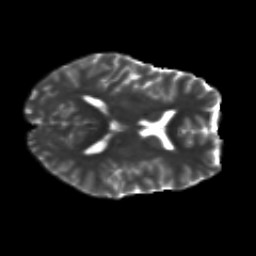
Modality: T2w
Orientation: axial
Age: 26
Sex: male
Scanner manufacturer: siemens
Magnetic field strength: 3 T
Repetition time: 8.8 s
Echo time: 0.085 s